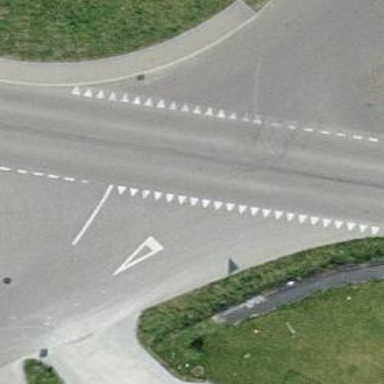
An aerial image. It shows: Bus stop with shelter.